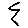
Label: zigzag